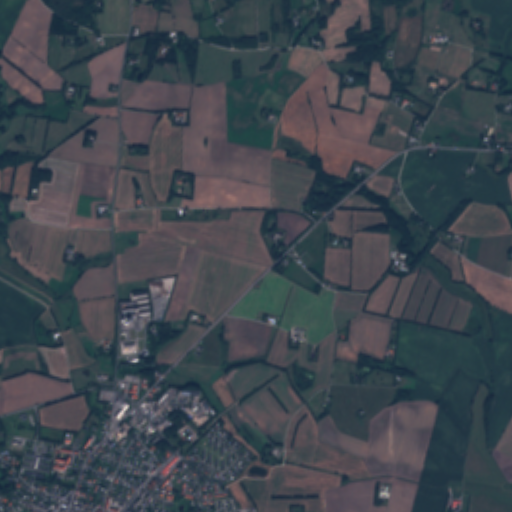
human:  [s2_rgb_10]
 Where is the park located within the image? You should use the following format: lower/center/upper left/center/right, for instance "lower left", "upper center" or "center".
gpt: The park is located in the lower center of the image.
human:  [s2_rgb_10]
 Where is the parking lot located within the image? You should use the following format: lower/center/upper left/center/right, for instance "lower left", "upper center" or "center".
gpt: The parking lot is located in the lower left of the image.
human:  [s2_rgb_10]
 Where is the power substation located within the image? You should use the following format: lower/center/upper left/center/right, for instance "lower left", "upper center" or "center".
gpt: The power substation is located in the lower center of the image.
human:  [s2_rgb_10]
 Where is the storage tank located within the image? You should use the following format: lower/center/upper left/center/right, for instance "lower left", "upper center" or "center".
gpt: The storage tank is located in the lower left of the image.
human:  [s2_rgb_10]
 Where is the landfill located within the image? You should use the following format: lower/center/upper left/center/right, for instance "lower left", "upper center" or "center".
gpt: There is no landfill in the image.